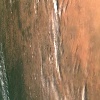
Label: land